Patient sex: M
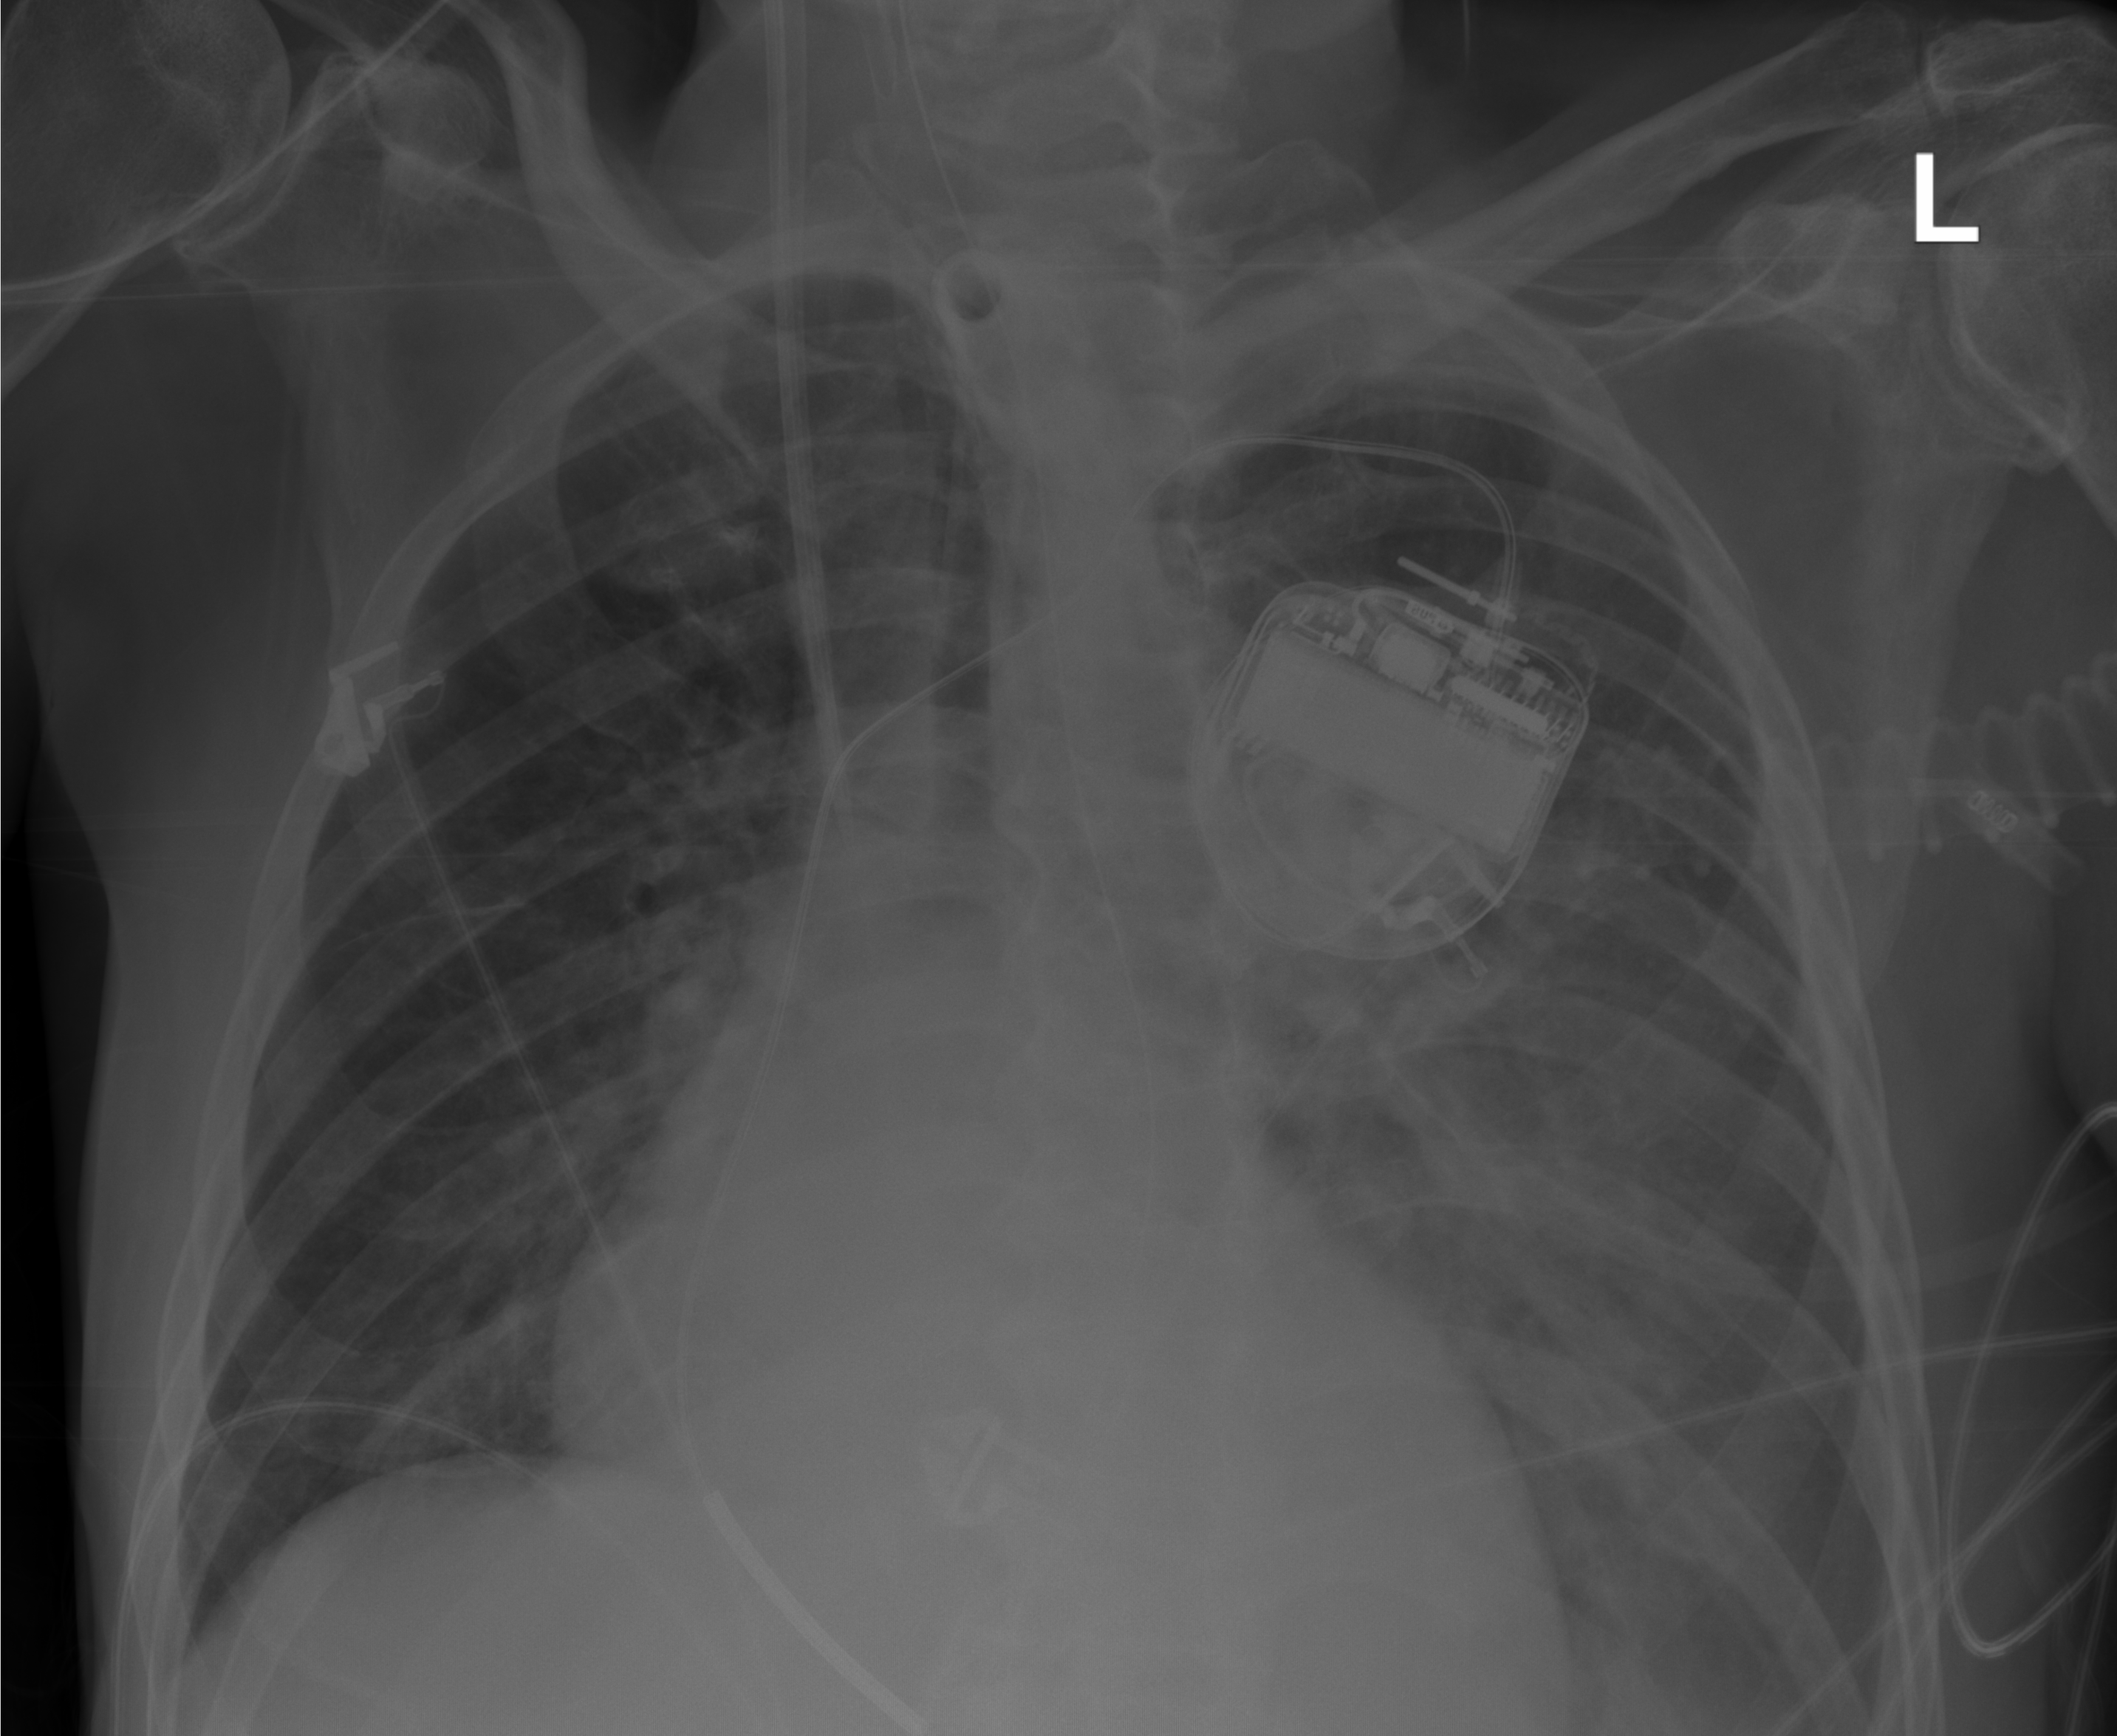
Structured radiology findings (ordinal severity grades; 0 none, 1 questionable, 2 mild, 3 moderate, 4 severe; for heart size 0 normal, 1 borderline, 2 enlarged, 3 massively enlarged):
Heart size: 2
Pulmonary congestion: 0
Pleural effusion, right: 0
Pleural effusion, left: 2
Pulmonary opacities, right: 2
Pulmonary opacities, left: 2
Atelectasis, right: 1
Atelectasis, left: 2